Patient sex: M
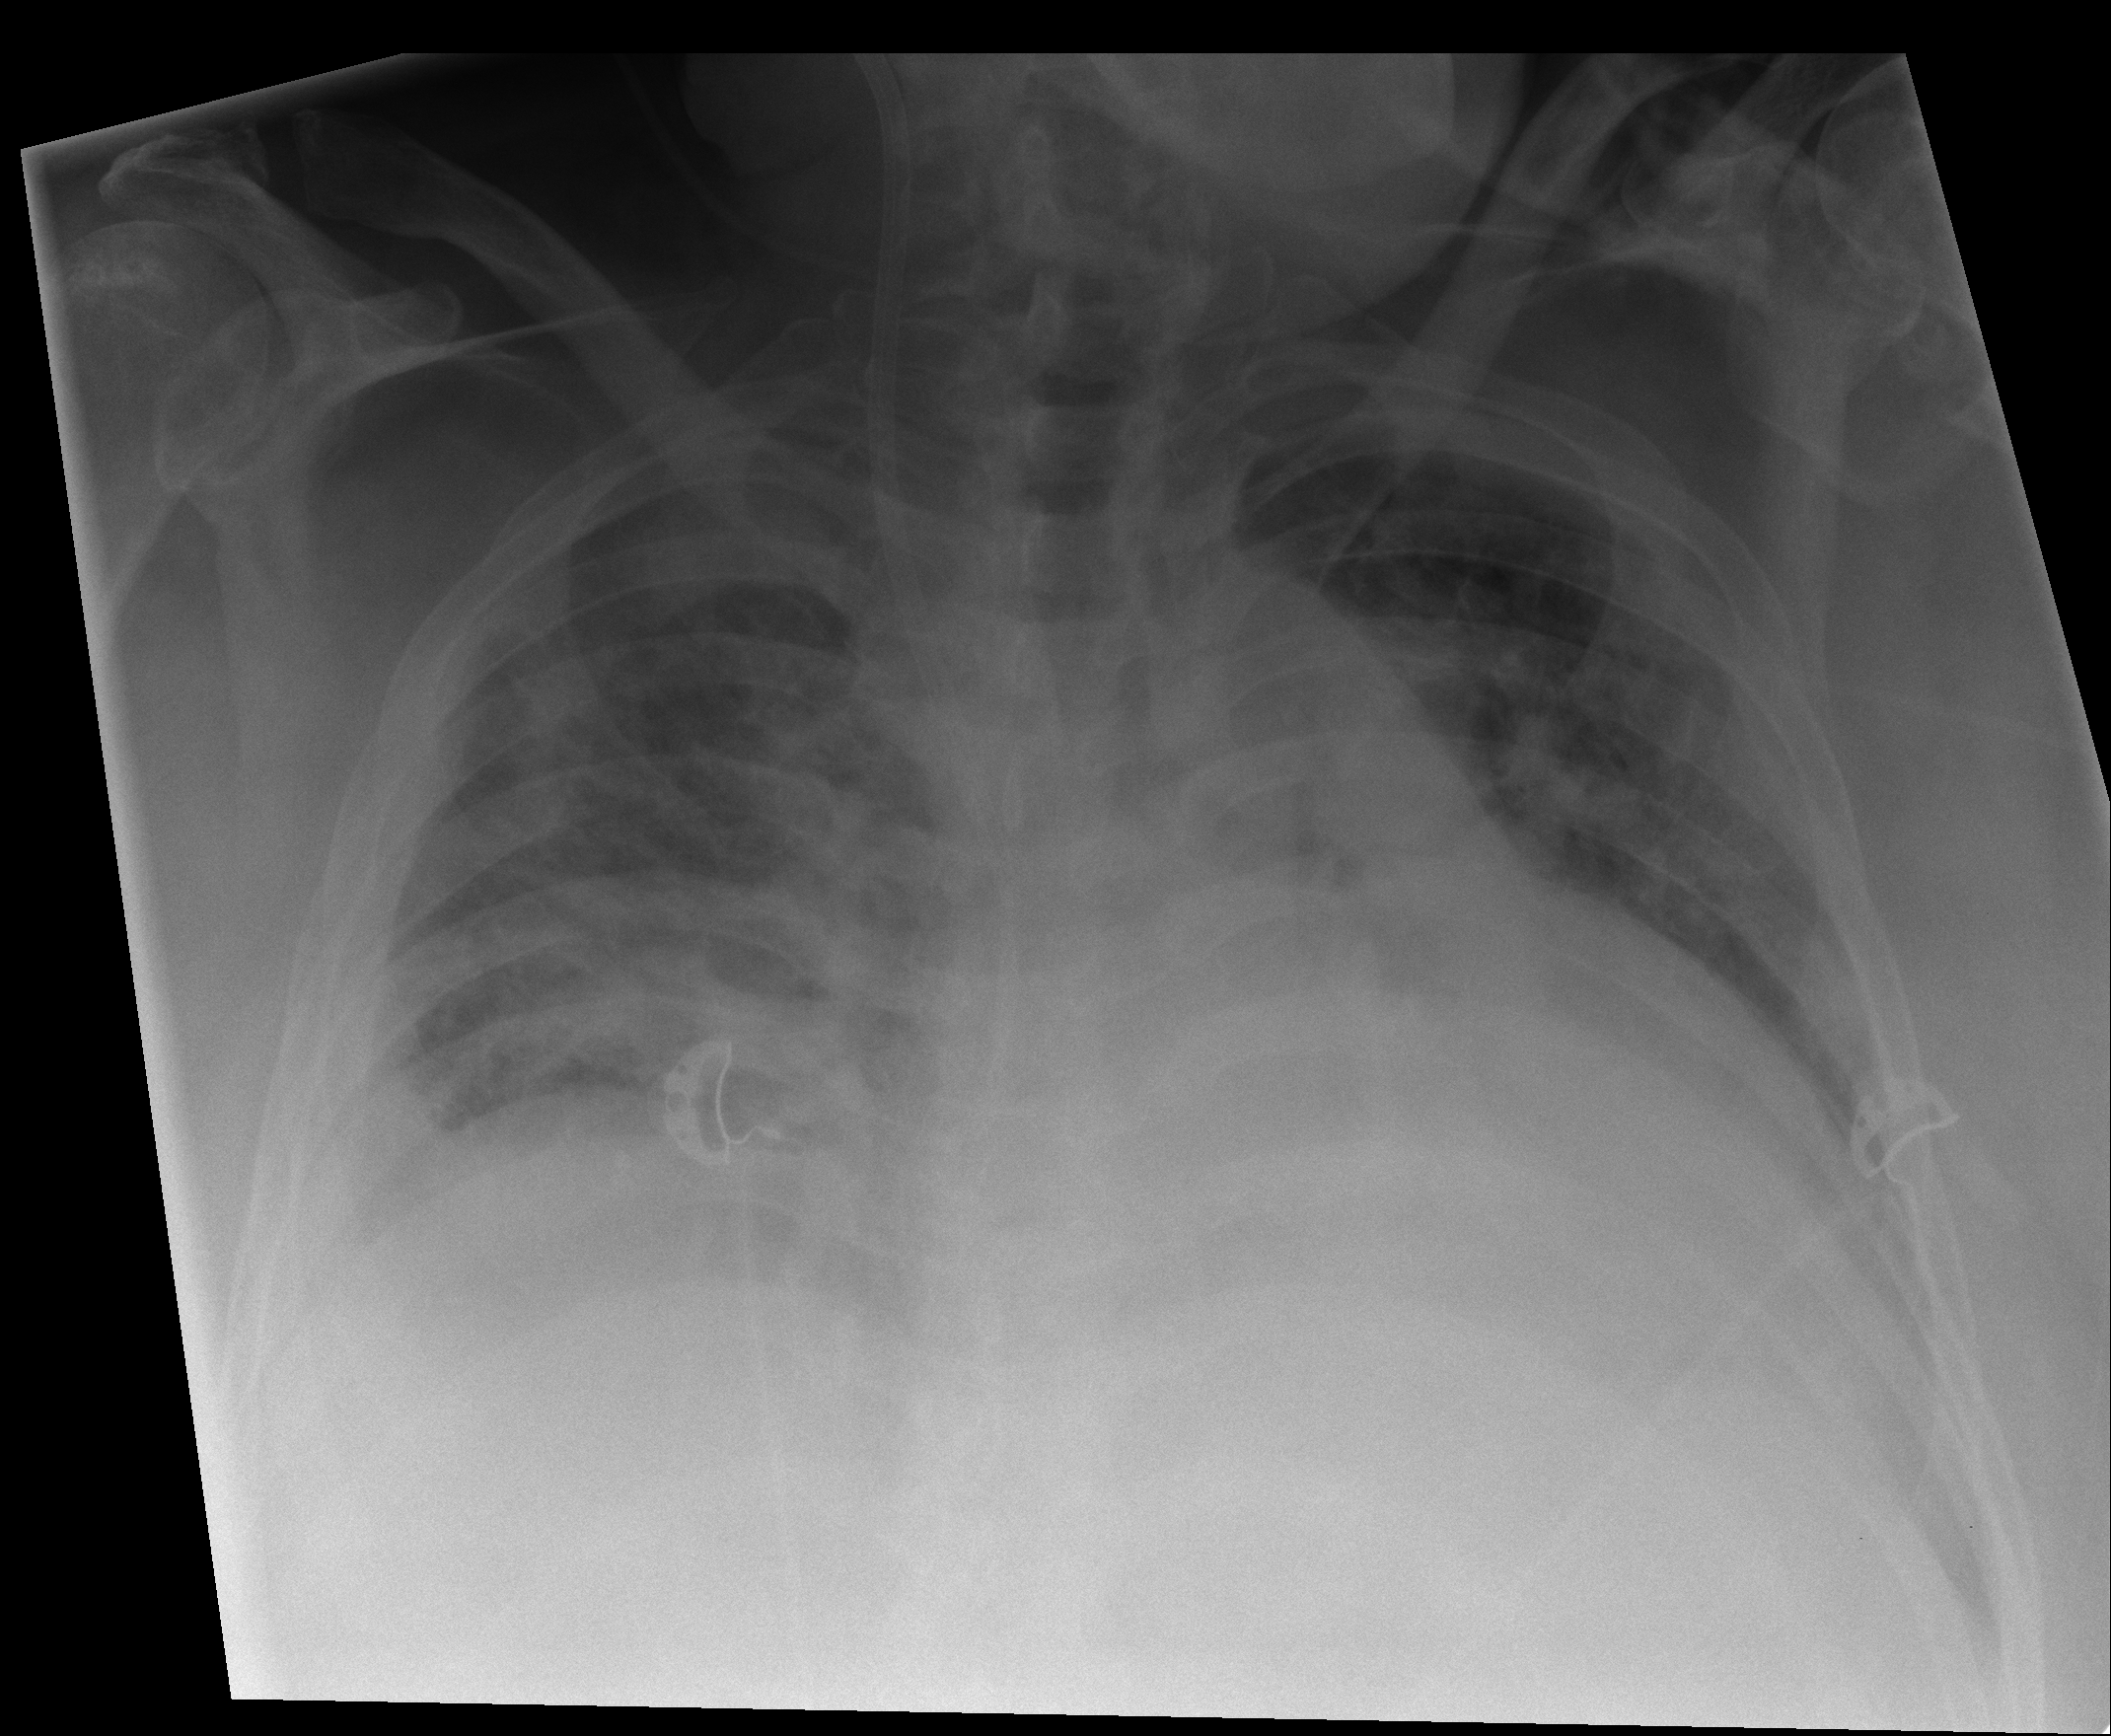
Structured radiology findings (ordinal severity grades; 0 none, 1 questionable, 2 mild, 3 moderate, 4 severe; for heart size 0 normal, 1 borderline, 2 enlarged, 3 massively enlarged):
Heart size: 2
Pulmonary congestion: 2
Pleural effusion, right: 2
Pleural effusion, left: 1
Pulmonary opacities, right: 2
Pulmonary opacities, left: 2
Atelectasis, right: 2
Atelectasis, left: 2